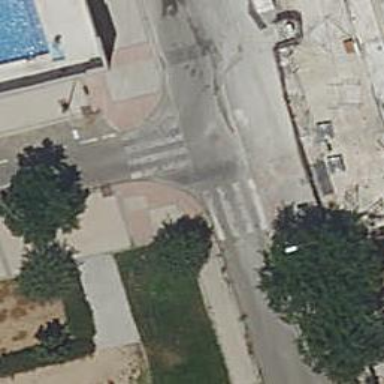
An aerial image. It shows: Zebra crossing on the road.